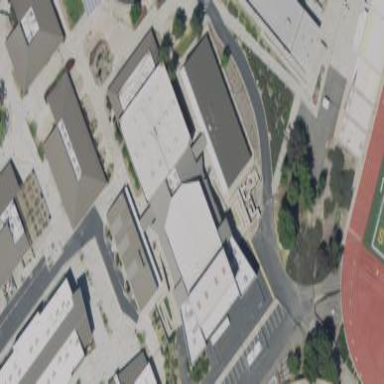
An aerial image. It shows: Theater building.